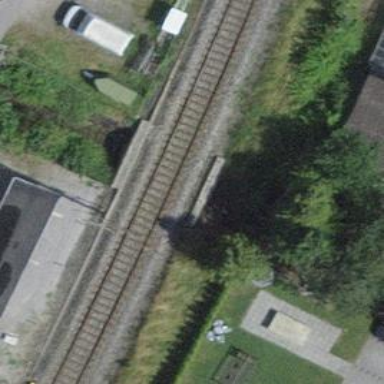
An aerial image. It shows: Railway bridge with electrified tracks and single rail.